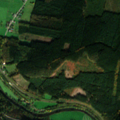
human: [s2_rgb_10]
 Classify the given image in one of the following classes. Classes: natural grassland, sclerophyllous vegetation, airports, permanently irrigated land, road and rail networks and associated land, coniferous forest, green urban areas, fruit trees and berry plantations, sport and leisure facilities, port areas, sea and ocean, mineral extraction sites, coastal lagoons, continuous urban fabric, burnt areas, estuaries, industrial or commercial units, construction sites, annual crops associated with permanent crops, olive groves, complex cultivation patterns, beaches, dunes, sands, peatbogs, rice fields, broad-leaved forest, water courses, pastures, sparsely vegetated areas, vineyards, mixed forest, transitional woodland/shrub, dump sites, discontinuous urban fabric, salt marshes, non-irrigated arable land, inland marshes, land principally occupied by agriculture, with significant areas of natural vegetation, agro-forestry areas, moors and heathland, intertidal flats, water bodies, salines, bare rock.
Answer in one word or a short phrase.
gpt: pastures, coniferous forest, mixed forest